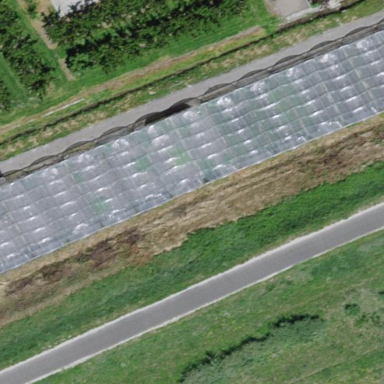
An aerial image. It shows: Greenhouse.